Question: When i try to run app in windows phone 8.1 , i am getting following error . I am using Visual studio 2012 Express for WP
>

I have tried following things but none worked
- - - - -
What could be the issue ? I am using device having 'windows phone 8.1' OS
Please let me know if you need any more information for this
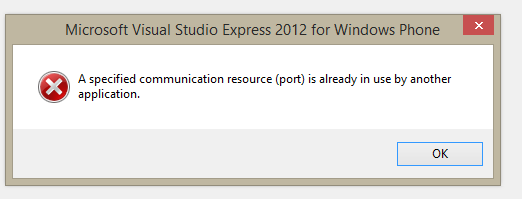
Answer: I faced the same issue once. This <URL> rectifies the issue for me.

And make sure you are not debugging same device(whether it is emulator also) on any other visual studio. In other words you can run at a time one device only from visual studios.
Still you didn't rectify the problem try these <URL>
Hope this Helps